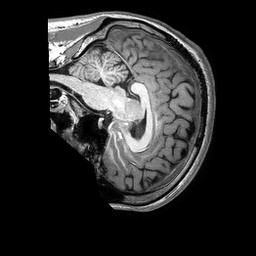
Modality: T1w
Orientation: sagittal
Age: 29
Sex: male
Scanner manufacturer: philips
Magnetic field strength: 3 T
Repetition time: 0.006566 s
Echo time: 0.002952 s